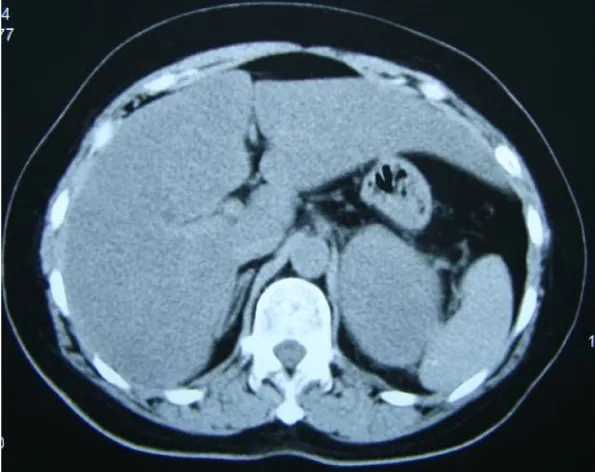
Unenhanced CT scan showing a 5.4 x 7.0 cm, homogenous, low-density (27 HU) mass of the left adrenal.
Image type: radiology (ct)